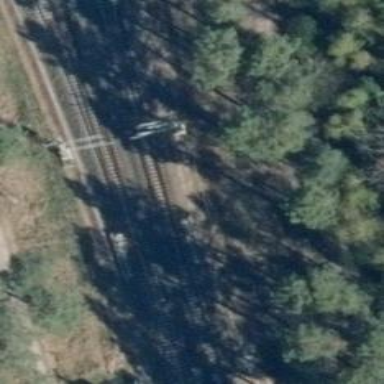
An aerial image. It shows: Rail siding with electrified contact lines.